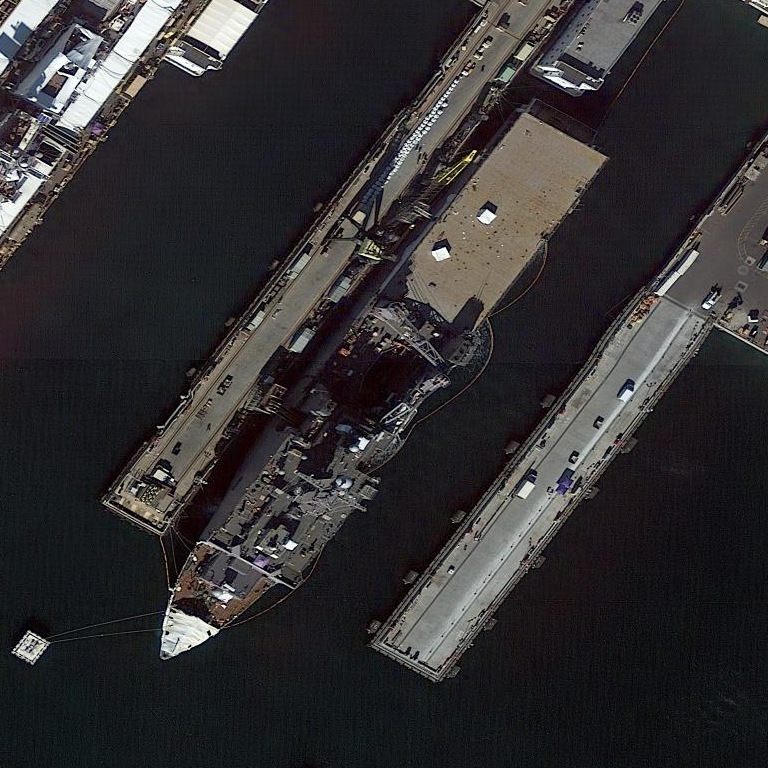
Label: Whitby_Island-class_dock_landing_ship